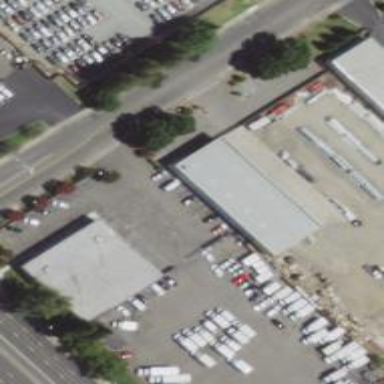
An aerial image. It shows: Car rental facility.